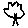
Label: tree